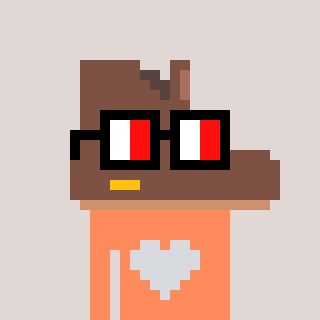
a pixel art character with square glasses with black frames and red eyes, a boot-shaped head and a peachy-colored body on a warm background